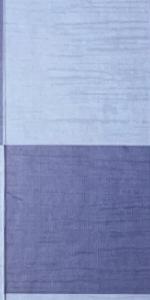
Label: Empty